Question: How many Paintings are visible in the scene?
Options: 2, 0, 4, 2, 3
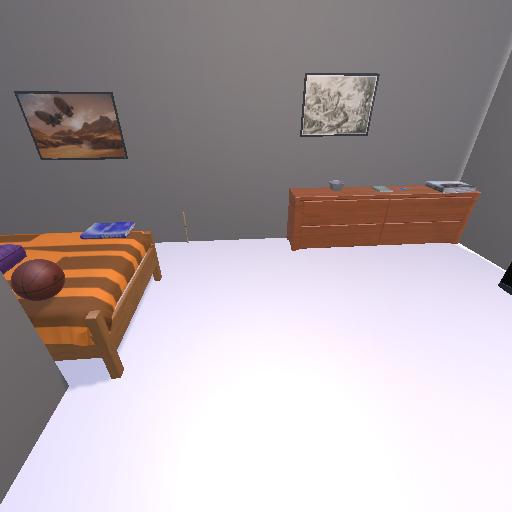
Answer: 2